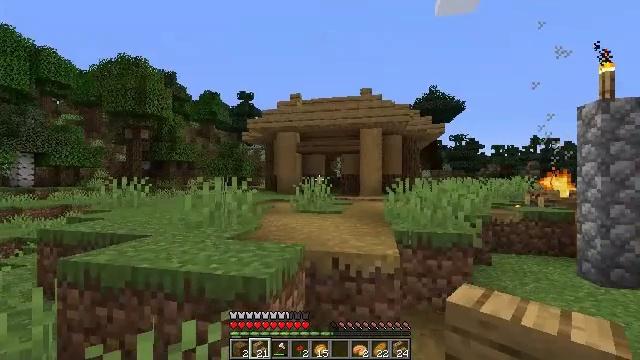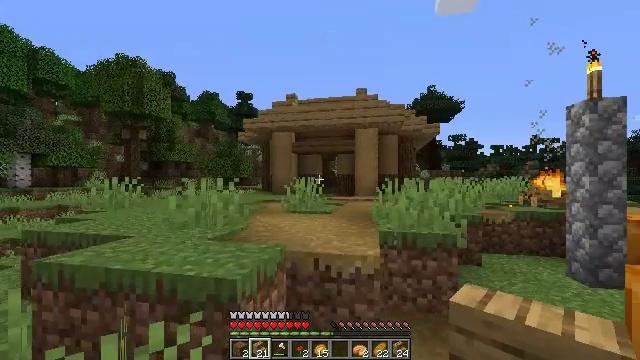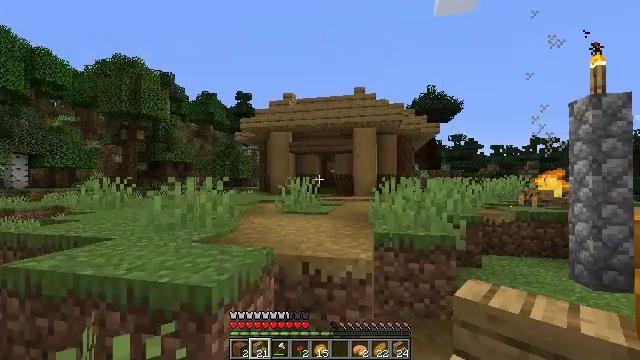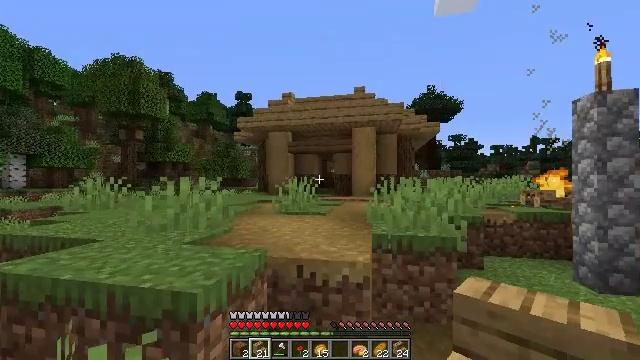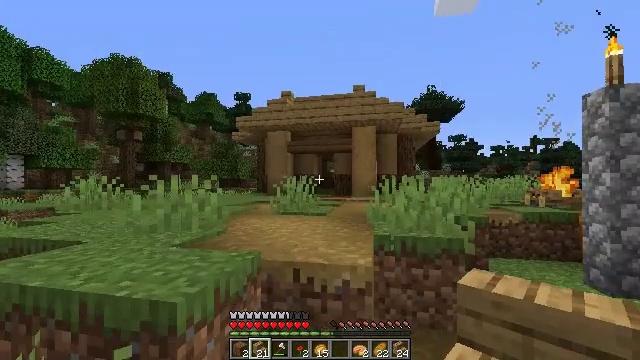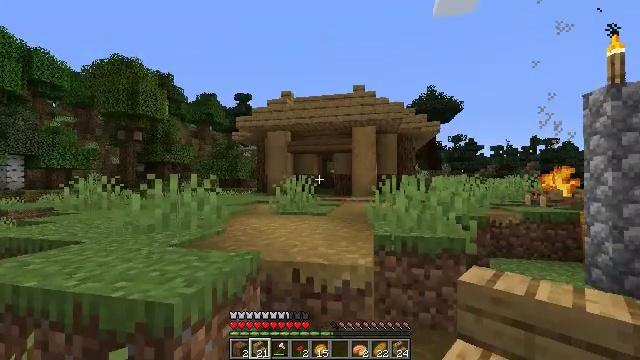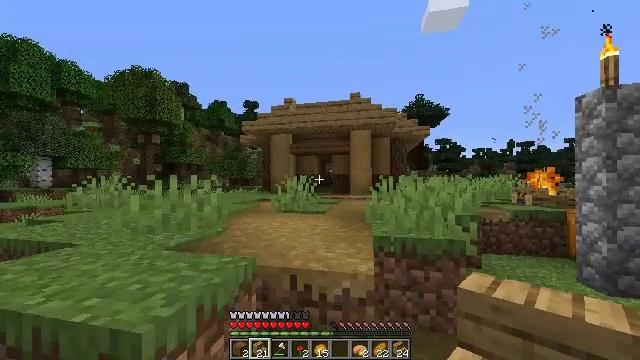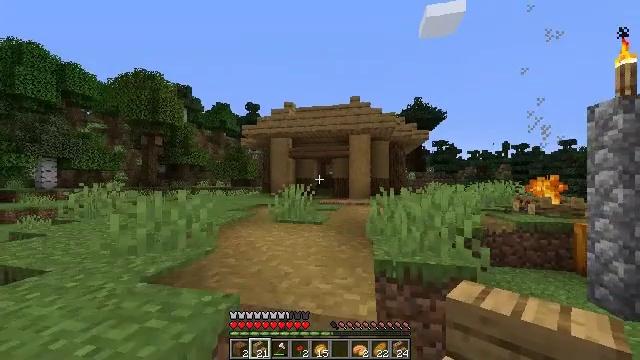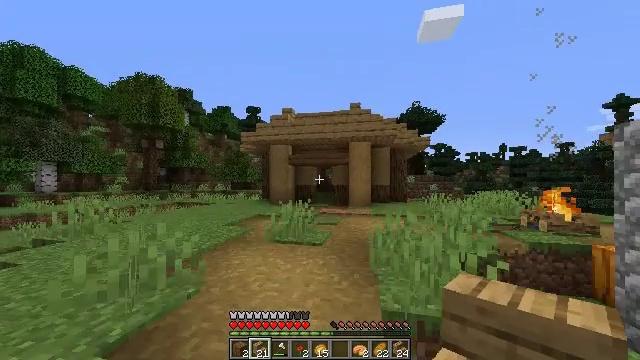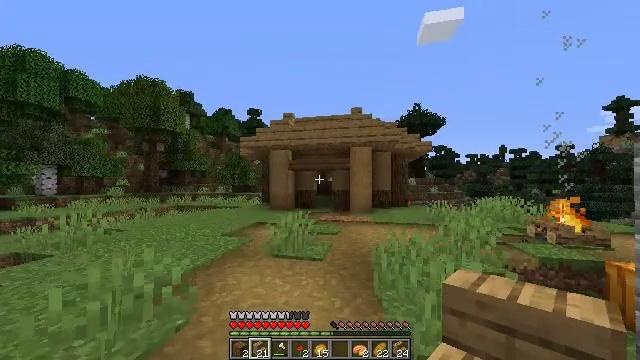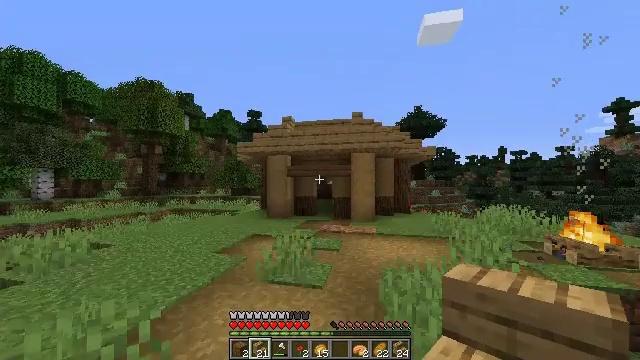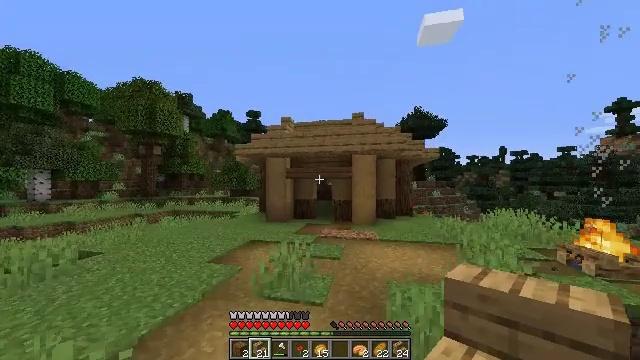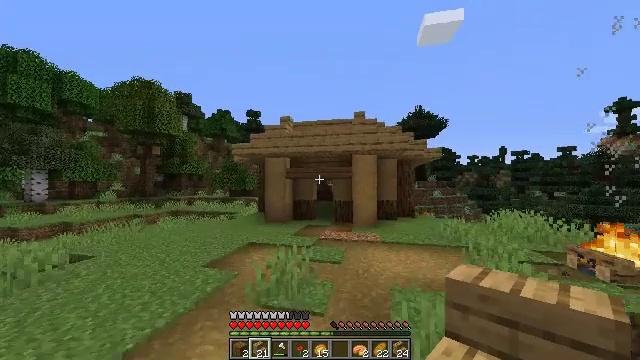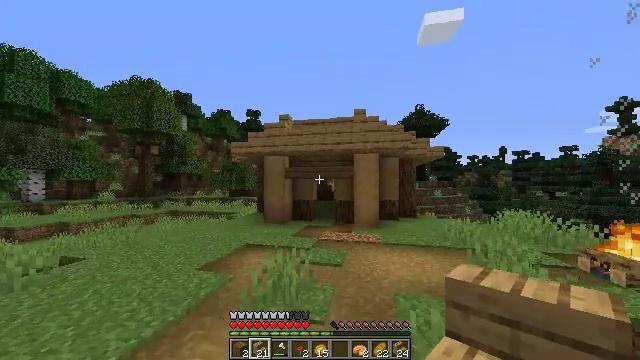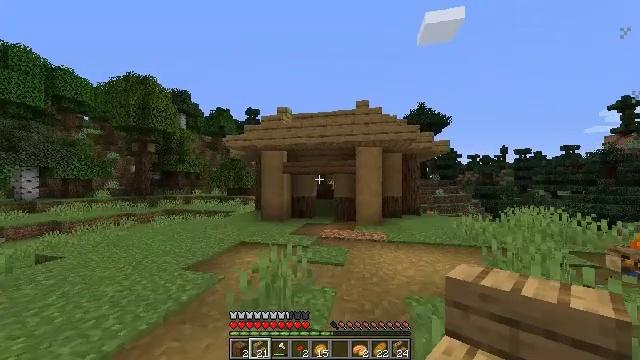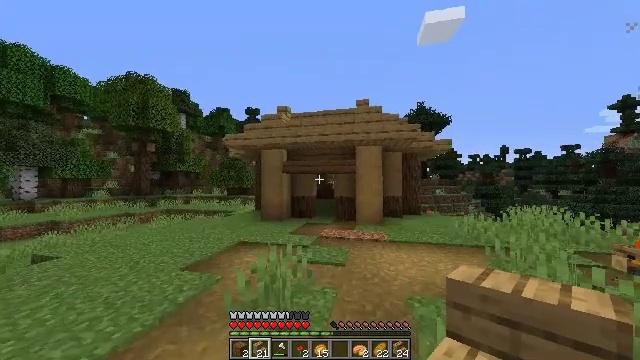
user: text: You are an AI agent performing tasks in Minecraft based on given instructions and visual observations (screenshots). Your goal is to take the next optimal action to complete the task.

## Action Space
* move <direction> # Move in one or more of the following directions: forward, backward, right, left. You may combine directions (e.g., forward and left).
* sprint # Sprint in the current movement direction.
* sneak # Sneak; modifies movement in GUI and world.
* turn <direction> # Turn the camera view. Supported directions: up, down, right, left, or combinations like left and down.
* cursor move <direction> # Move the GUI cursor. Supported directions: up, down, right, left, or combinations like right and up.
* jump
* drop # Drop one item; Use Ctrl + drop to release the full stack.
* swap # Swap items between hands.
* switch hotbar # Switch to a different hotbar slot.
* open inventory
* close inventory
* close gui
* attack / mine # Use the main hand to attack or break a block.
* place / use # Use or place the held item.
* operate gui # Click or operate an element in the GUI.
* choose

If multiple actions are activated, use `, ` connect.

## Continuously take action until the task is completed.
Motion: motion action
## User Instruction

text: Attack the spruce stairs to remove them.
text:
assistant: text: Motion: move forward
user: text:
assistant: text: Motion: move forward
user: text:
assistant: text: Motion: no_op
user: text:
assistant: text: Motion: move forward
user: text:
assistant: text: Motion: move forward
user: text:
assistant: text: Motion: move forward
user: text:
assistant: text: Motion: move forward, jump
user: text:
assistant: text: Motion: move forward, jump
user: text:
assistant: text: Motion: move forward, jump
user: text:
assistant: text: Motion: move forward, jump
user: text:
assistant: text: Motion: move forward, jump
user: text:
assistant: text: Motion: move forward, jump
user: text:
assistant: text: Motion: move forward, jump
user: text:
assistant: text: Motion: move forward, jump
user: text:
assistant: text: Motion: move forward, jump
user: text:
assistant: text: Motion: move forward, jump
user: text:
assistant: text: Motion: move forward, jump
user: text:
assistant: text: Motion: move forward, jump
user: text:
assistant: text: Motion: move forward, jump, switch to hotbar 2
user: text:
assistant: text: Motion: move forward, jump, switch to hotbar 2
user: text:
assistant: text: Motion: move forward, jump, switch to hotbar 2
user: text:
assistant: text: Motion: move forward, switch to hotbar 2
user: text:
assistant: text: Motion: move forward
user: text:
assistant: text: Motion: move forward
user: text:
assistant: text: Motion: move forward
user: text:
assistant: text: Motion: move forward, turn up
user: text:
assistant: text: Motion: move forward, turn right and up
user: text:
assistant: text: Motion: move forward, turn right and up, switch to hotbar 3
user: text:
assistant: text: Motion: move forward, turn right and up, switch to hotbar 3
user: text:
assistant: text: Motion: move forward, switch to hotbar 3